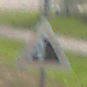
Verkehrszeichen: SteinschlagRechts
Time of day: MorningAfternoon
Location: Outdoor (Special)
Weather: Clear
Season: NotSpecified
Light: Natural